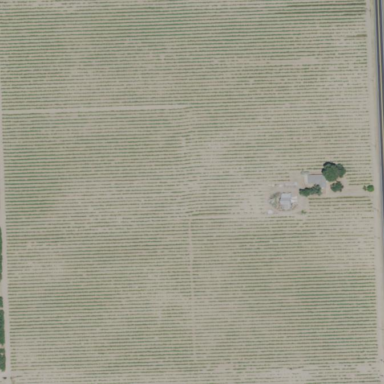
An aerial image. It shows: Vineyard where grapes are grown.